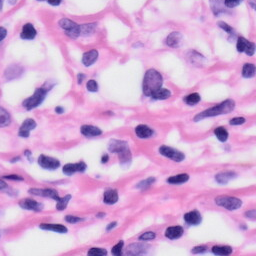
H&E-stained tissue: Skin